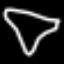
Label: diamond